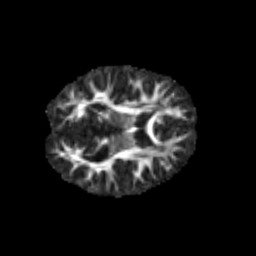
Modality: FA
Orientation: axial
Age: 6
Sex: male
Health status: healthy